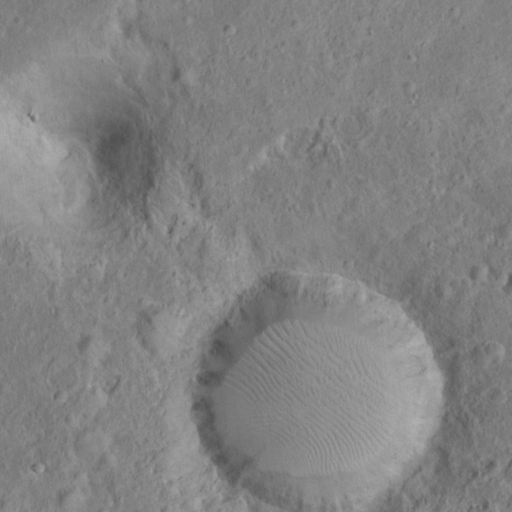
Objects detected: cone